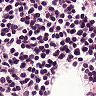
Metastatic tissue present: no